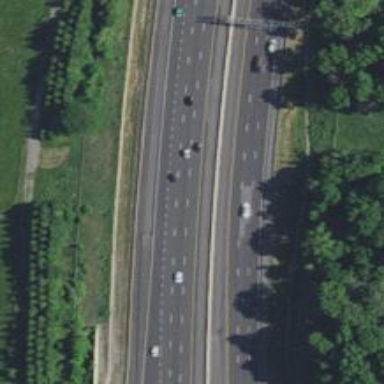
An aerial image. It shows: Asphalt motorway.